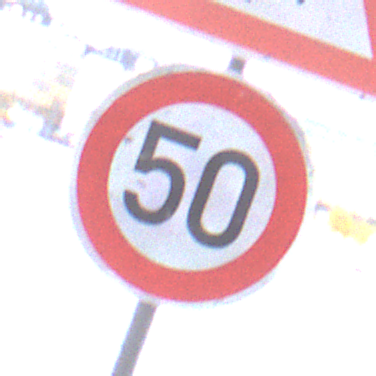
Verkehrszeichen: Geschwindigkeit50
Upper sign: FlugbetriebRechts
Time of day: MorningAfternoon
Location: Outdoor (Urban)
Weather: Overcast
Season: NotSpecified
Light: Natural